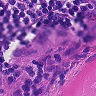
Metastatic tissue present: yes